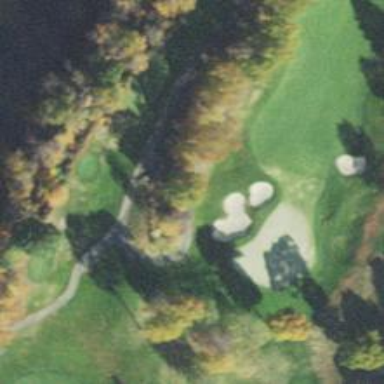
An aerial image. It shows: Path designated for golf carts.